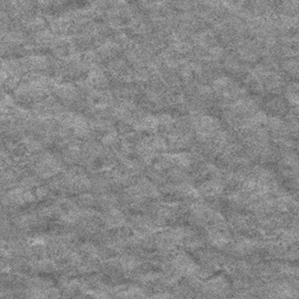
Label: frost